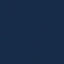
Land use / land cover class: SeaLake